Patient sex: F
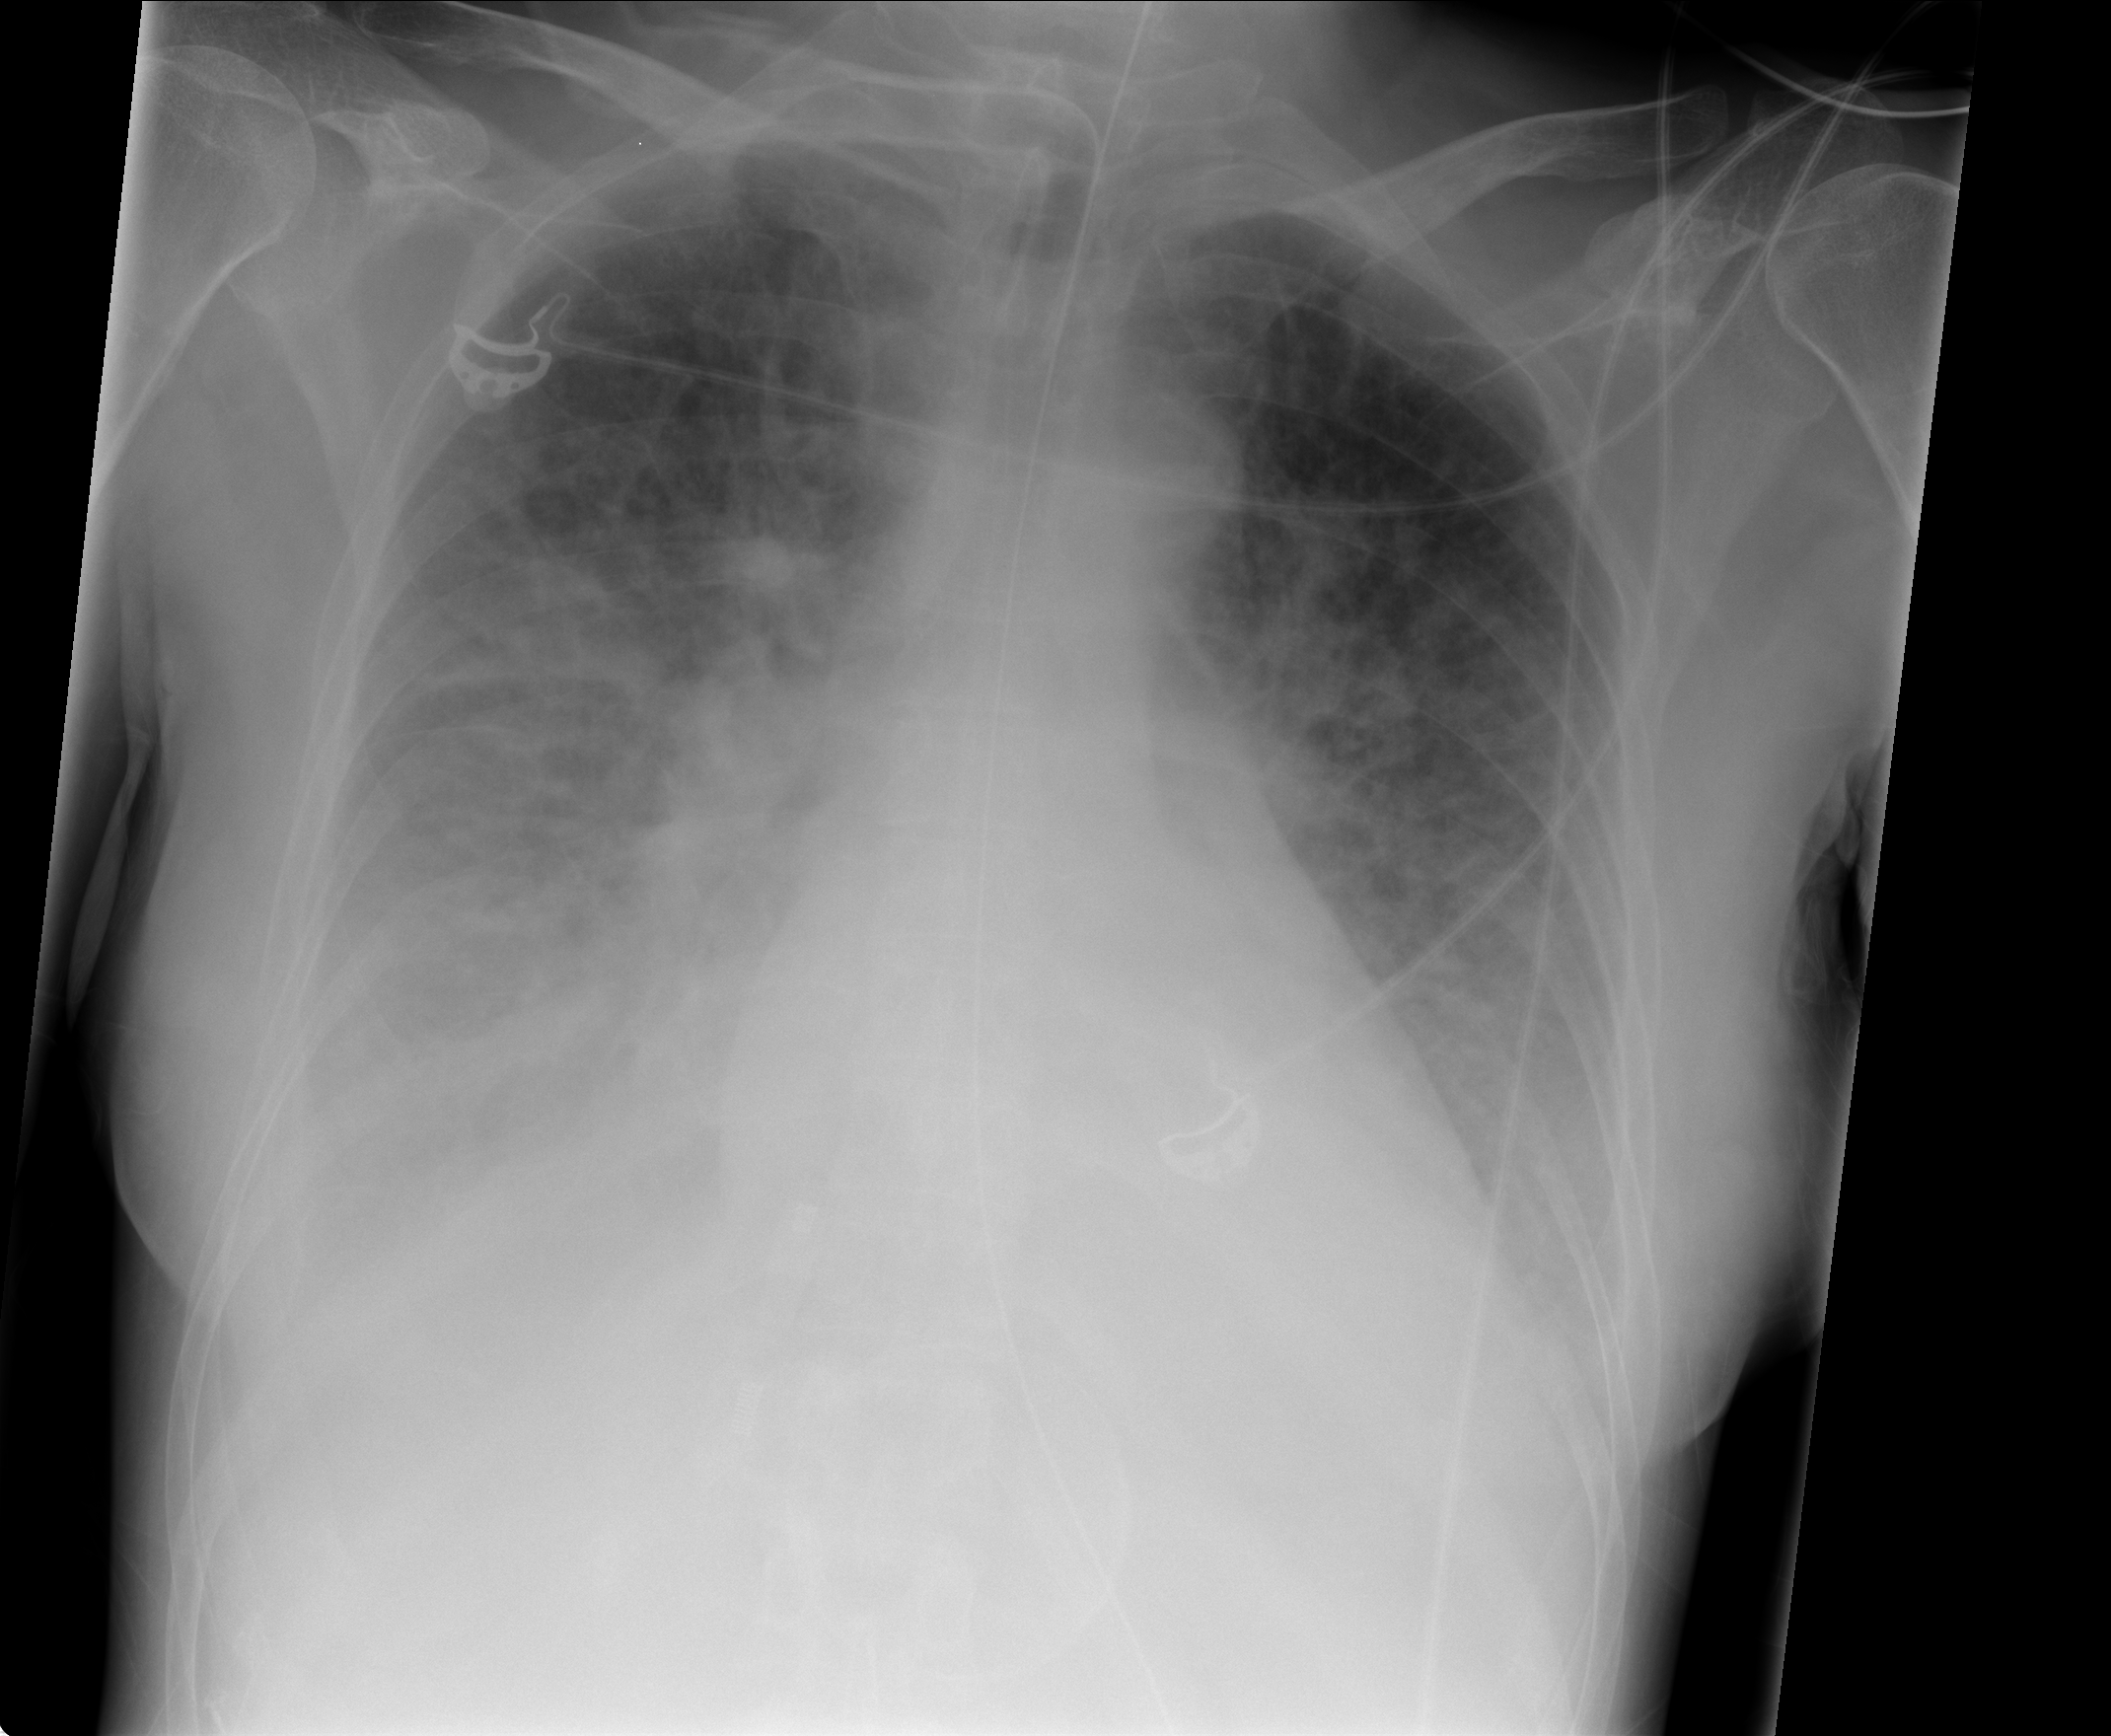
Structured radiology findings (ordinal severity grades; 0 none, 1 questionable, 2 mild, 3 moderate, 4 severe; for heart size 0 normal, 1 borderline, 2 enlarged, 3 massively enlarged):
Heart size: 1
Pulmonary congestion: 3
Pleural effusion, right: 3
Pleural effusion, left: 2
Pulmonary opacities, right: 2
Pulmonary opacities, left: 2
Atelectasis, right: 2
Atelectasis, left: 2